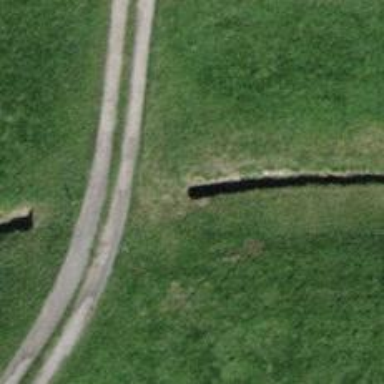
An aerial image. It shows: Culvert tunnel.